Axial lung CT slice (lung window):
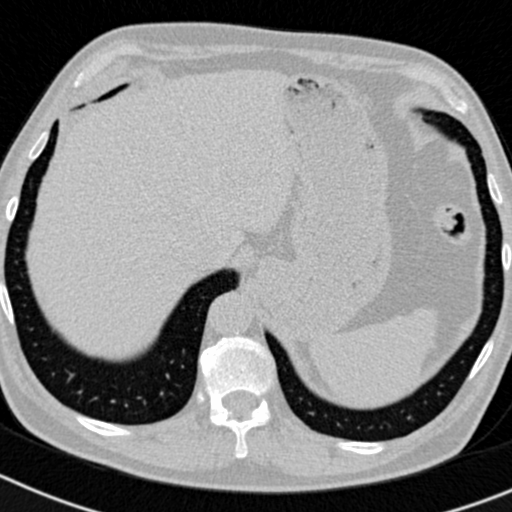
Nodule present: no